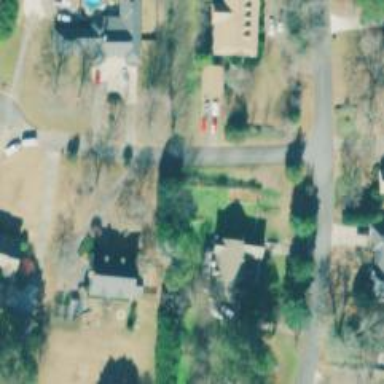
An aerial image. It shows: Residential road.